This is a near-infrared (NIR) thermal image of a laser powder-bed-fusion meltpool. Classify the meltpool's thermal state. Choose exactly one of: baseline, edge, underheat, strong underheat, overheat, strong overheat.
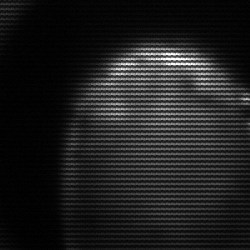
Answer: edge